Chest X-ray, PA view. Patient: 73 years old, sex F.
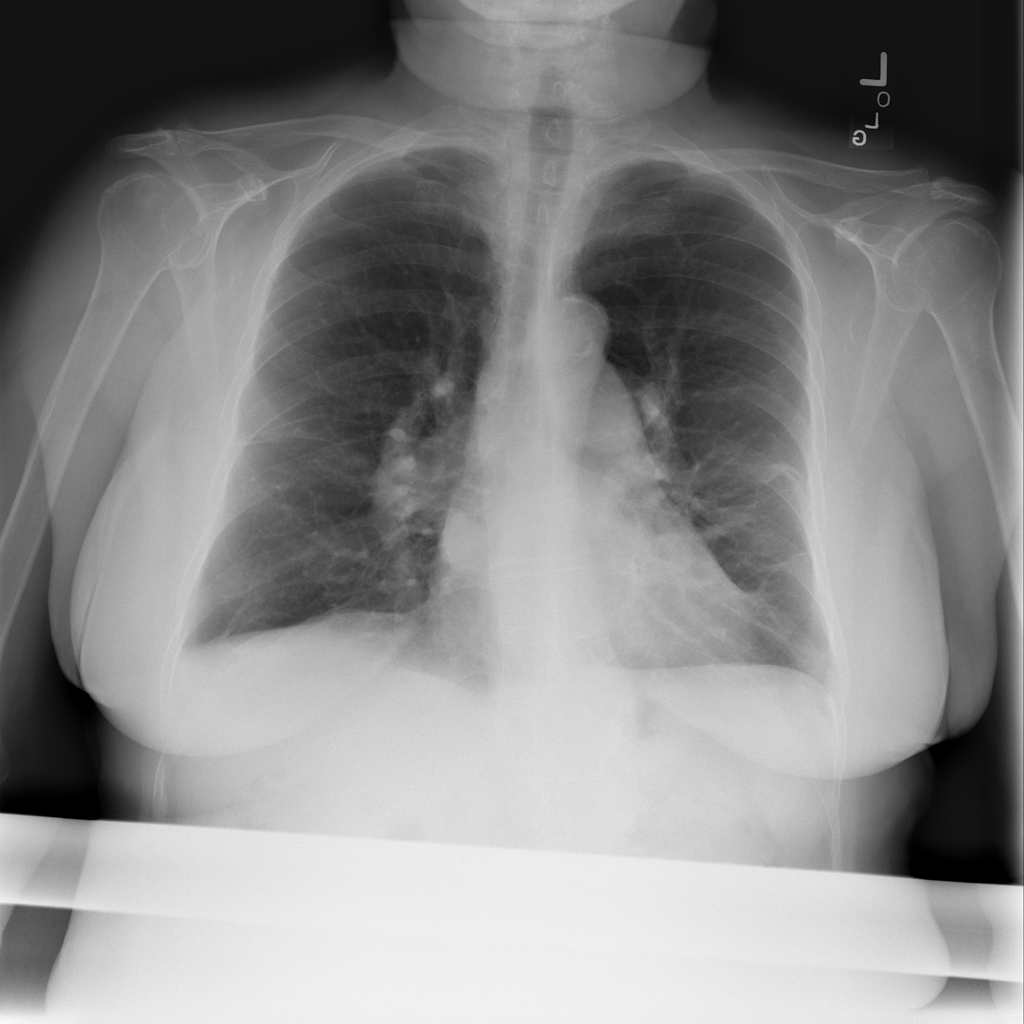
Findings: Atelectasis